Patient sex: M
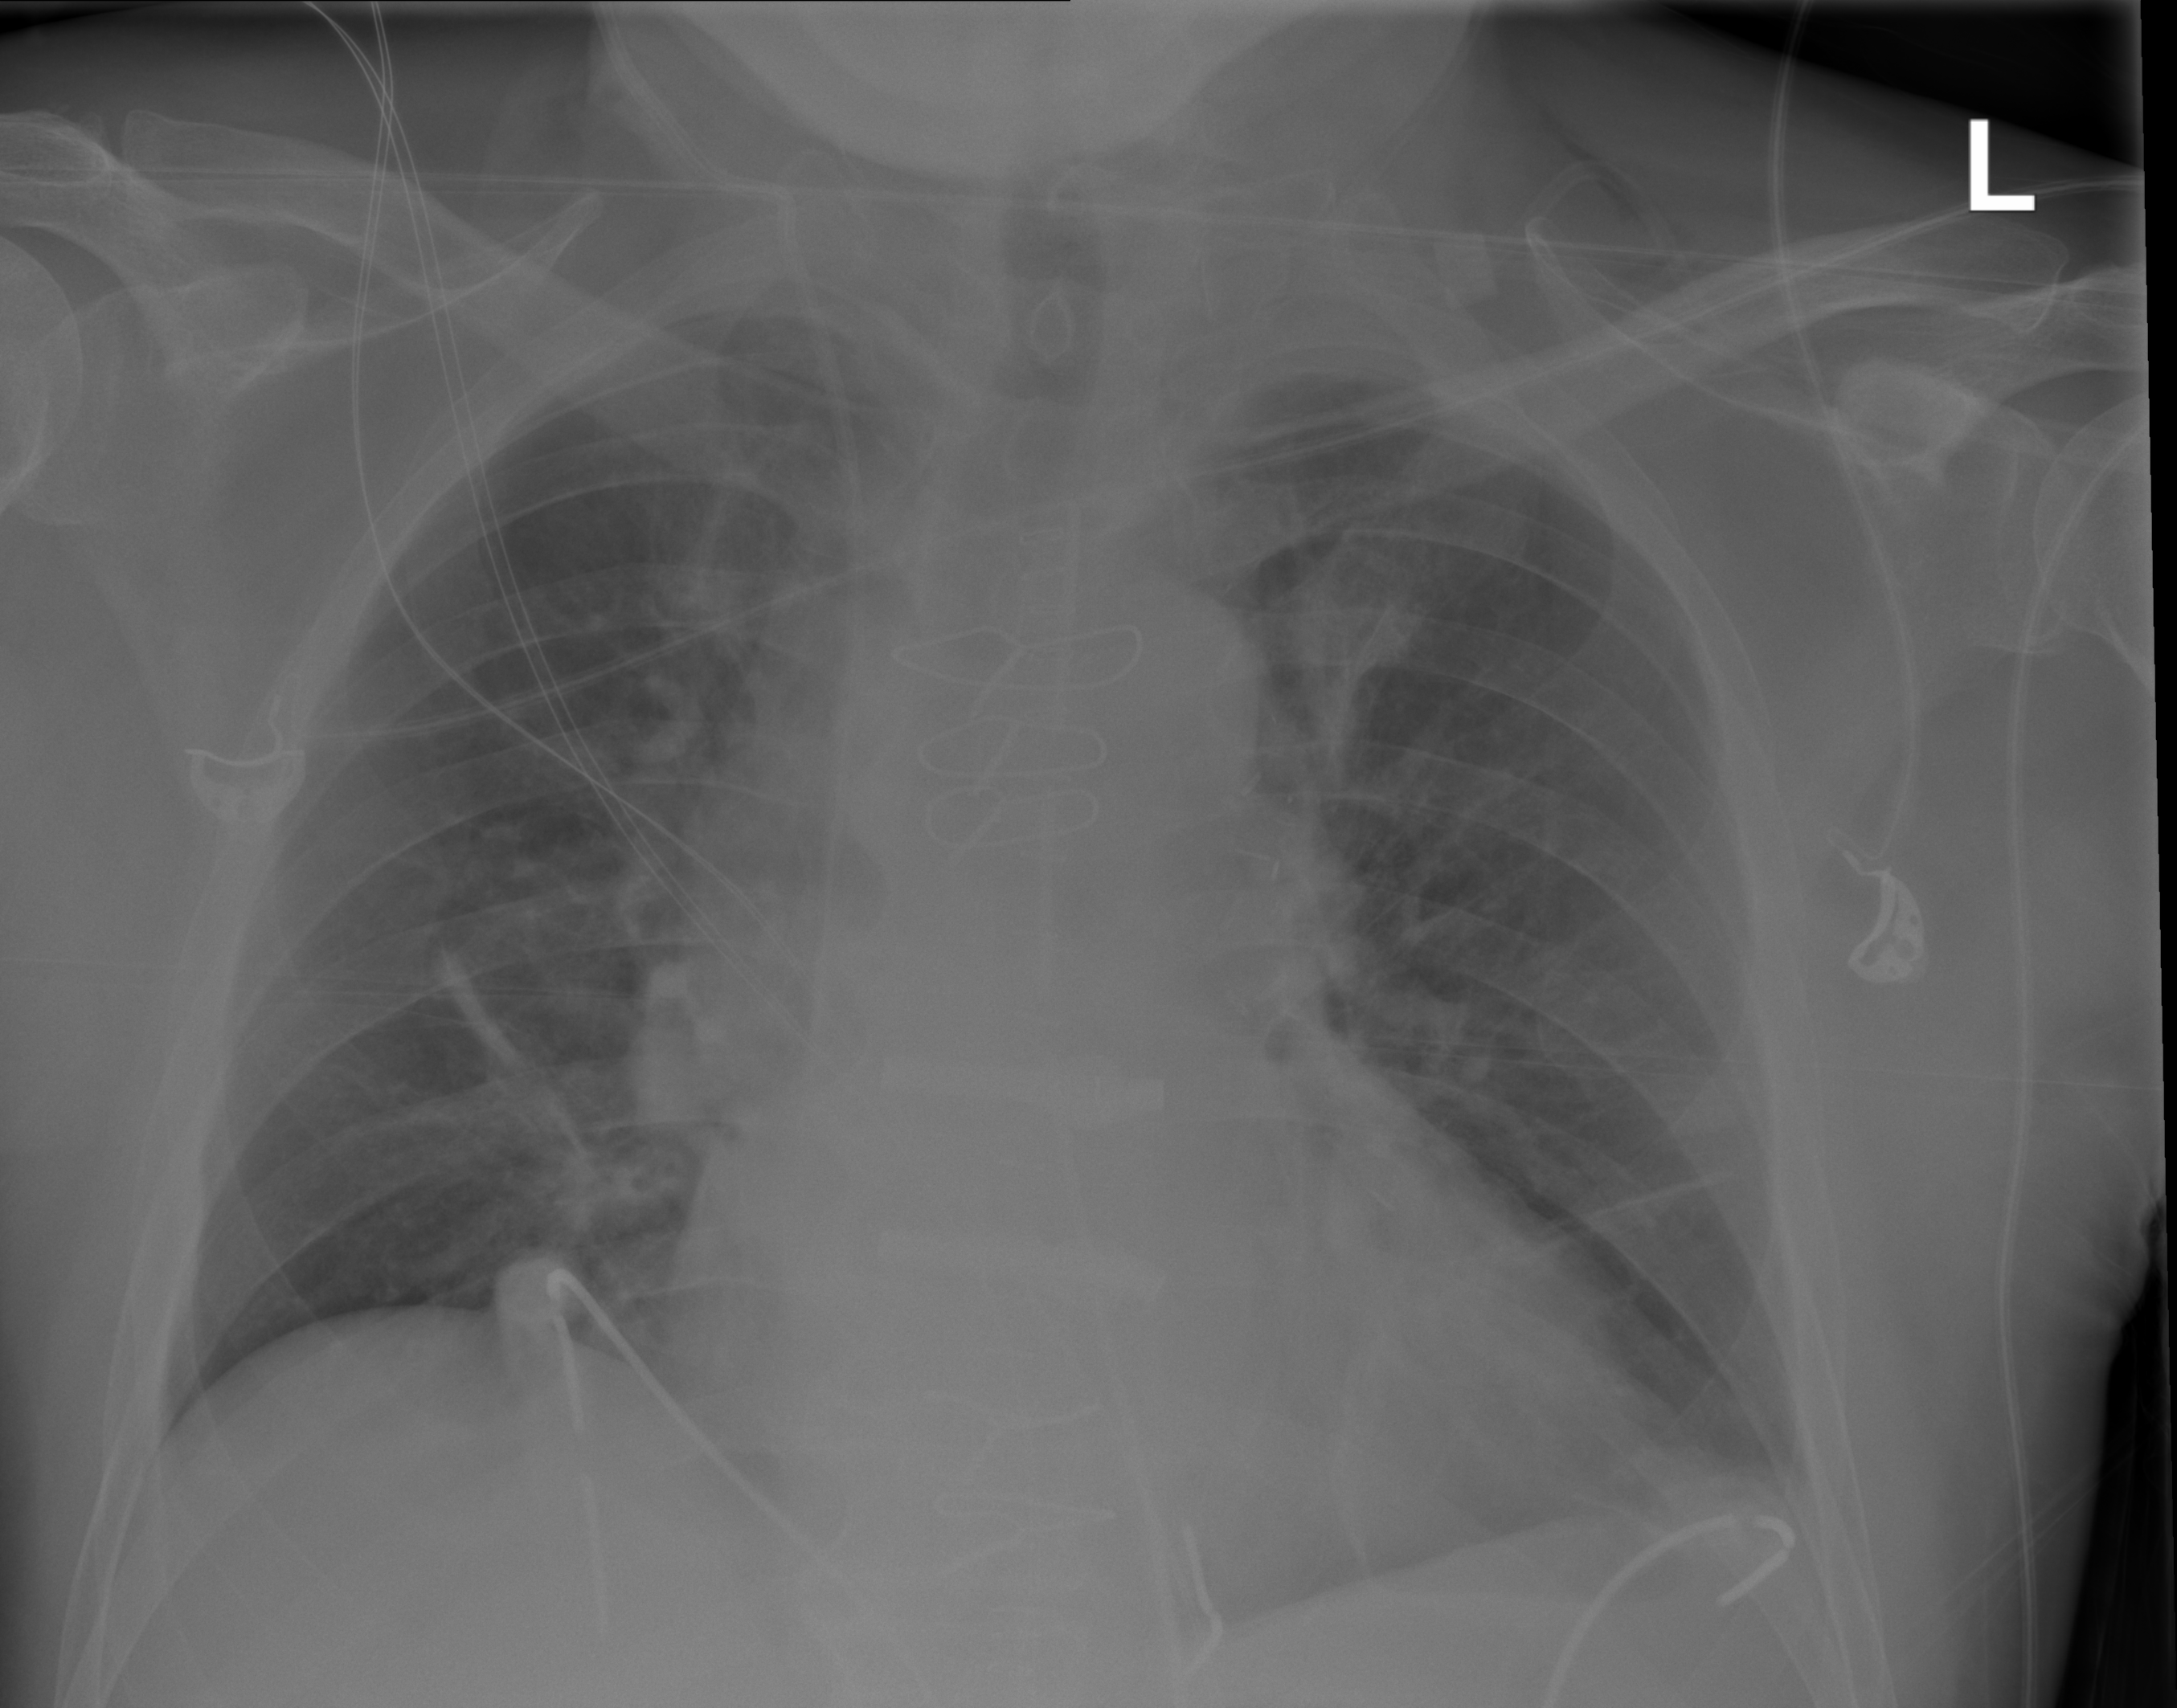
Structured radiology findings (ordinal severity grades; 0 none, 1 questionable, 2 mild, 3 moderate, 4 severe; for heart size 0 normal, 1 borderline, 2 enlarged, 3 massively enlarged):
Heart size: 2
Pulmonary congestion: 0
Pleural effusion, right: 0
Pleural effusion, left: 0
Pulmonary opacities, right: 0
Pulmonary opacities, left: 0
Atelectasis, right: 2
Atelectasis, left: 2